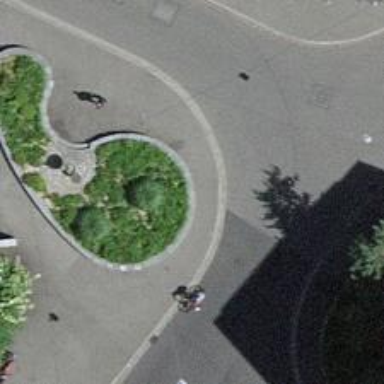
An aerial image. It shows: Concrete bench.